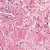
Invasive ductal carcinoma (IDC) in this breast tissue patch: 0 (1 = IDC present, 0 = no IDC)